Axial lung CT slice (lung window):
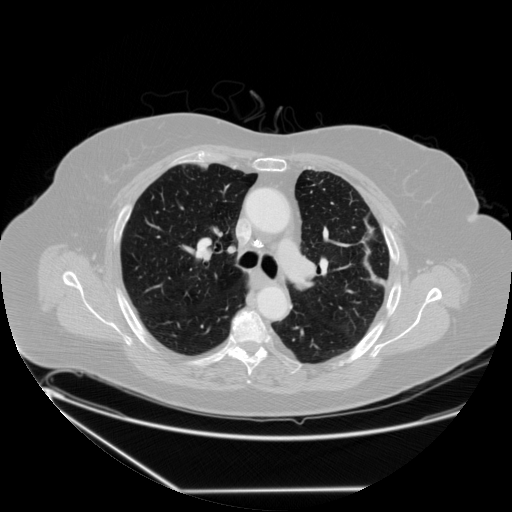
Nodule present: no